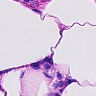
Metastatic tissue present: no